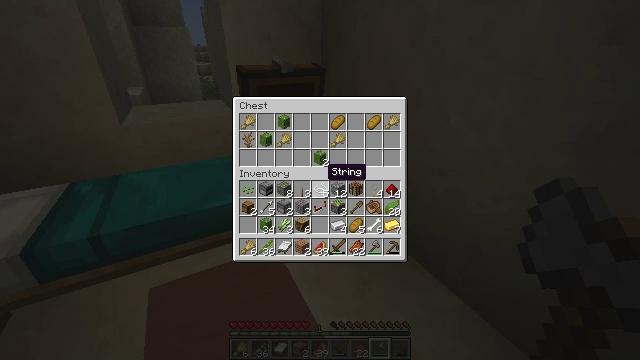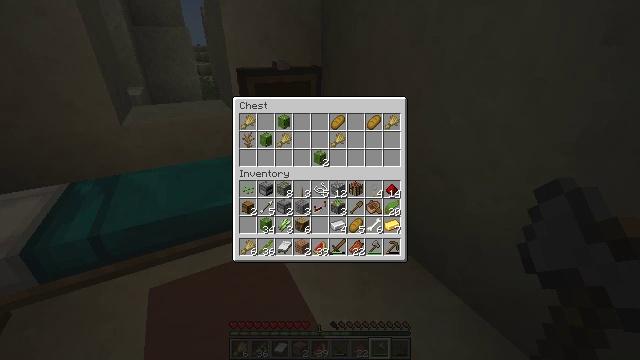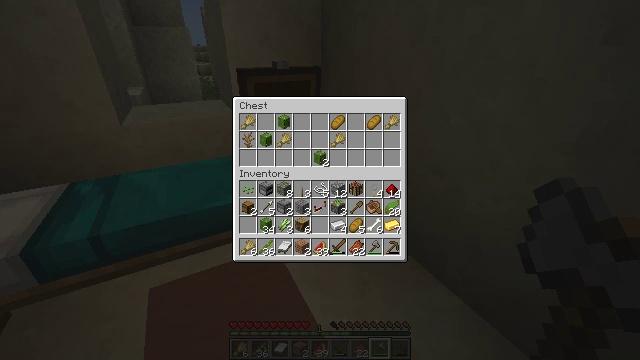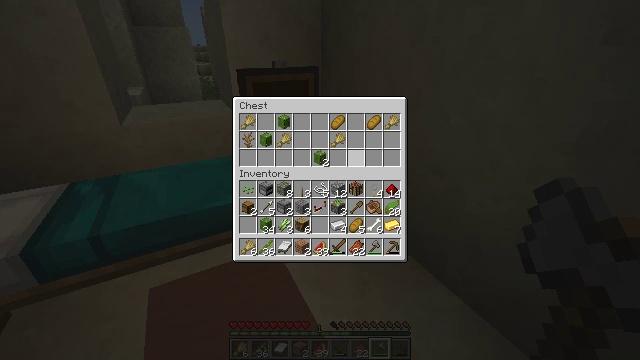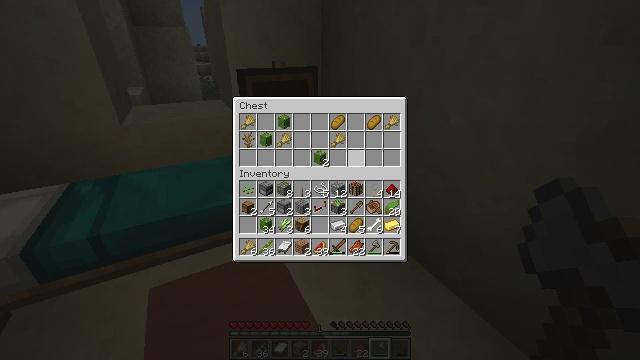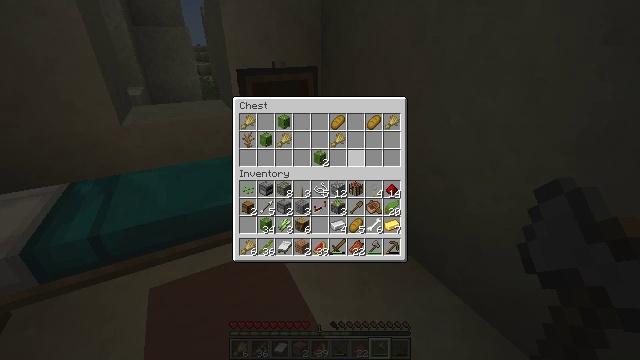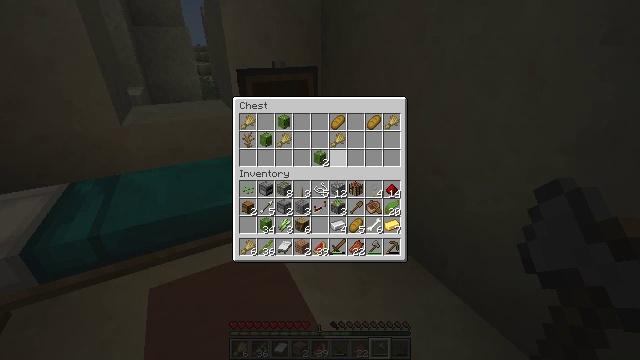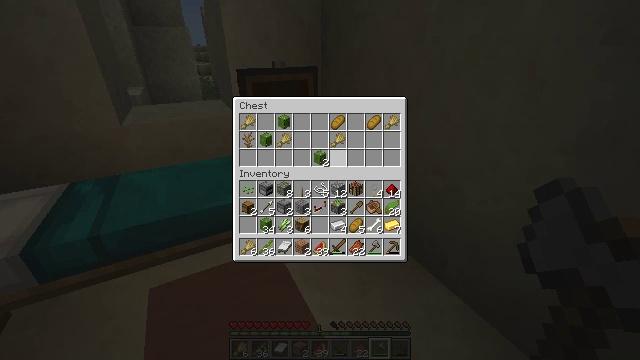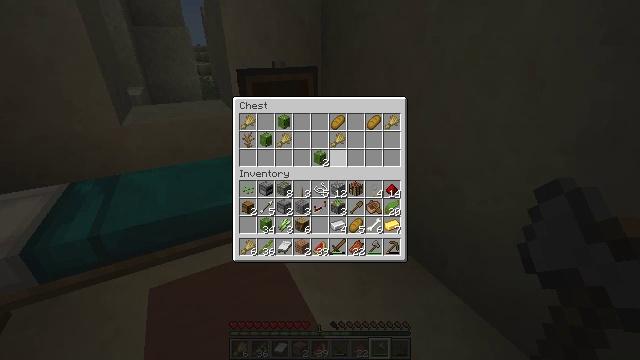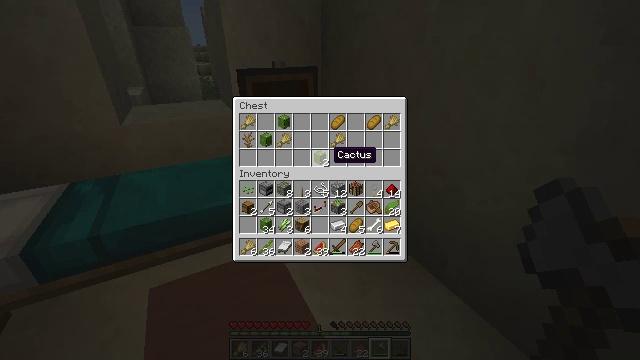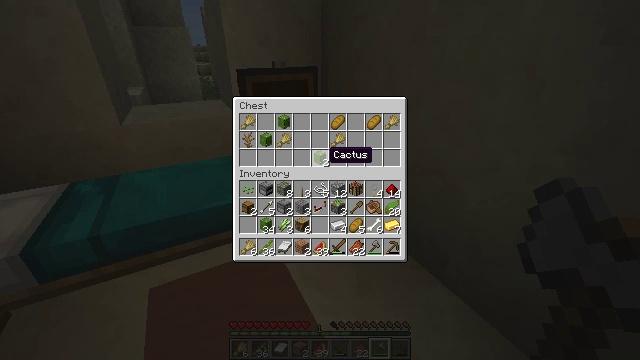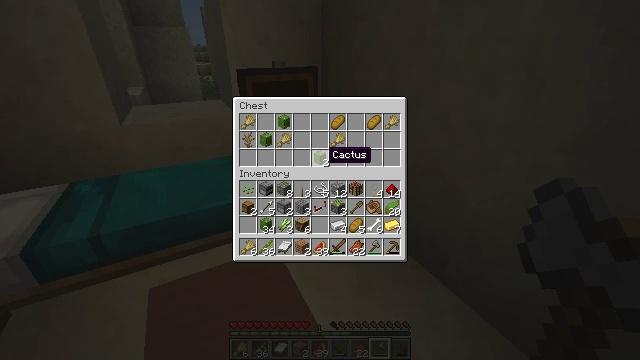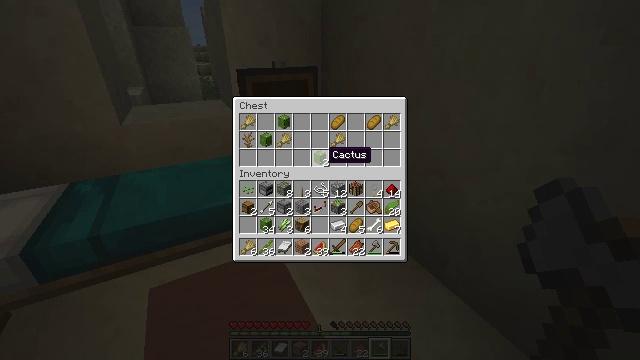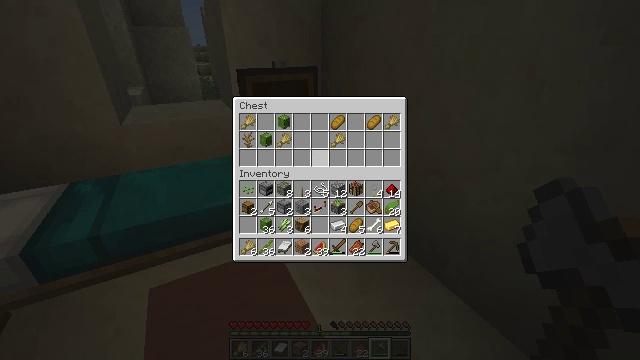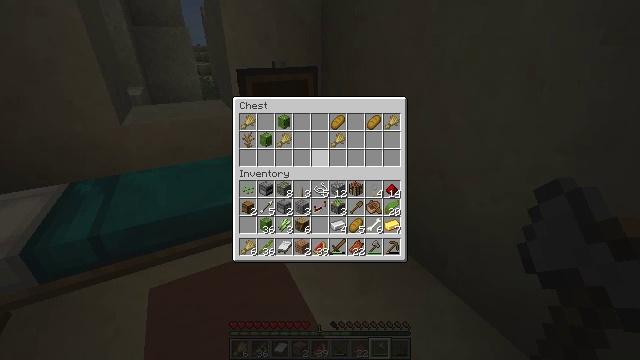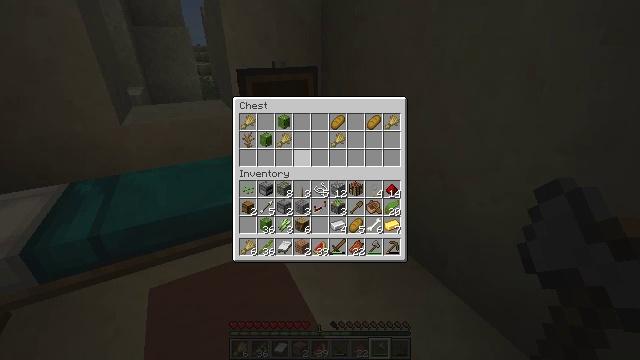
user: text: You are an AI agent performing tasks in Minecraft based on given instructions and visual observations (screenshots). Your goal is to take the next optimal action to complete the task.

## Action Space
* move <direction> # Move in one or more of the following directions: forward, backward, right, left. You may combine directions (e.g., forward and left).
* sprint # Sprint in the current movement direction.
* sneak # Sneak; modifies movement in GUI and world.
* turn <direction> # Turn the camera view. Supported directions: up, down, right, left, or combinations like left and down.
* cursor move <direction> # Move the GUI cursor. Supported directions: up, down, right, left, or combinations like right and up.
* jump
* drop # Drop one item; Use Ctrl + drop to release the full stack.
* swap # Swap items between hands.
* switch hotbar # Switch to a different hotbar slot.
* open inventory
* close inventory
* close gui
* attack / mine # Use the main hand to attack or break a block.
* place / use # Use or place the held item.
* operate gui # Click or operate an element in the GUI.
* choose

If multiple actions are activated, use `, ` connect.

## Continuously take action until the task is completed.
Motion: motion action
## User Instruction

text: Gather the smooth sandstone slab.
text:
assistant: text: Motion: cursor move right
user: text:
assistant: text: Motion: cursor move right and up
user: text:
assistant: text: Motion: cursor move right and up
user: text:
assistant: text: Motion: no_op
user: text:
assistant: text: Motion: no_op
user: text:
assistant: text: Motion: sneak
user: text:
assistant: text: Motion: sneak, cursor move left
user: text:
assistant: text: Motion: sneak
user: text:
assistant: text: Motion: sneak
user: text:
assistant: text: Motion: sneak
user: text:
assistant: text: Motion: sneak
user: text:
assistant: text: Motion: sneak
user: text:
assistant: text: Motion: sneak, operate gui
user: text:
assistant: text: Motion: sneak, operate gui
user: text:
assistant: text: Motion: sneak, cursor move left and up
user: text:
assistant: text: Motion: sneak, cursor move left and up
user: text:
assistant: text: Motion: sneak, cursor move left
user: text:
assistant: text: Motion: sneak
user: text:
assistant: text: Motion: sneak
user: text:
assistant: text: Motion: sneak
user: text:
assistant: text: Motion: sneak
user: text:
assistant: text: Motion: sneak, operate gui
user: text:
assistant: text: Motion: sneak, cursor move right and up, operate gui
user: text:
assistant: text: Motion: sneak, cursor move up
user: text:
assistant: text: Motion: sneak
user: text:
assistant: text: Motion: sneak
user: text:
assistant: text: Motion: sneak
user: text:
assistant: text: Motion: sneak, operate gui
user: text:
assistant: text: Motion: sneak, operate gui
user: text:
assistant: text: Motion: sneak, cursor move right